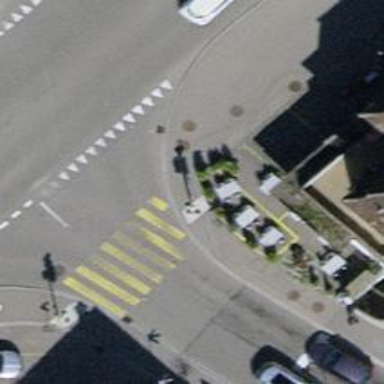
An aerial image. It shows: Asphalt sidewalk.